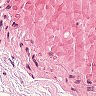
Metastatic tissue present: no